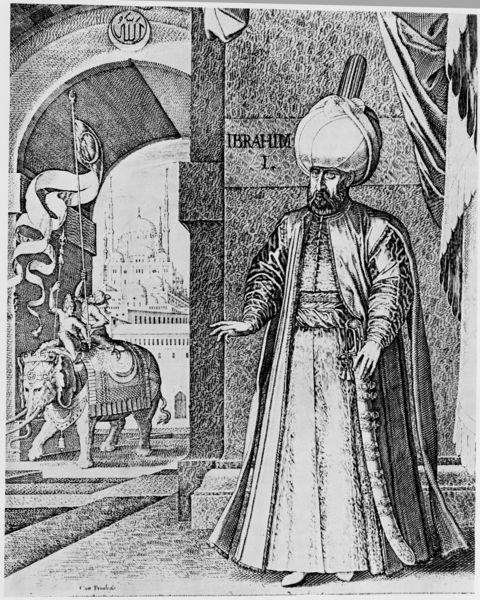
Titel: Bildnis von Suleiman II
Künstler: Melchior Lorch
Institution: (Seriendruck)
Schlagwörter: feder, hand, mann, umhang, weiß, stadt, grau, männer, schwarz, zeichnung, gürtel, schloss, bart, architektur, diener, falten, kleidung, bildnis, hände, porträt, vorhang, boden, gewand, mantel, reiter, schärpe, kopfbedeckung, schrift, bogen, fahne, flagge, mauer, grafik, graphik, faltenwurf, tor, medaillon, moschee, orient, palast, druck, stich, schwarzweiß, schwert, säbel, wimpel, wappen, arabisch, fanfare, indien, turban, arabien, islam, türkei, sultan, mamor, banderole, elefant, osmane, osmanen, hagia sophia, kalif, kufperstich, sulten, emir, ibrahim, side, ps, flaffe